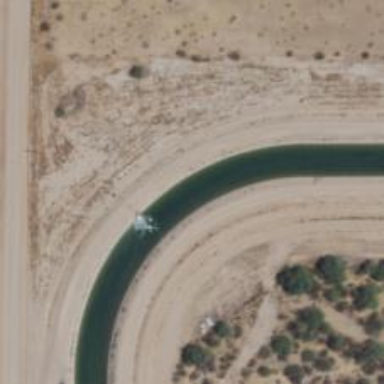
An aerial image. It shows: Canal used for irrigation purposes.